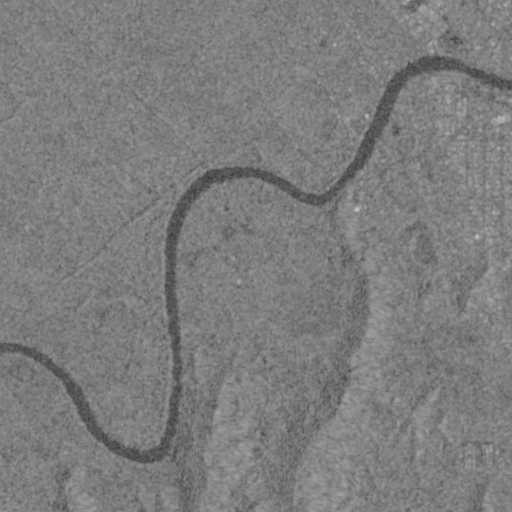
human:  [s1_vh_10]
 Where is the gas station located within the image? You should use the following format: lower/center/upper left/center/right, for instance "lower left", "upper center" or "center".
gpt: The gas station is located in the upper right of the image.
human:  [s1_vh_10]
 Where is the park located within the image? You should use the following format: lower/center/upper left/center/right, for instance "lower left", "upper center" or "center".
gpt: The park is located in the upper right of the image.
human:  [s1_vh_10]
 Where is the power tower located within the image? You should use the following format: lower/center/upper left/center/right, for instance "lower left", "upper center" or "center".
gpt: The power tower is located in the lower right of the image.
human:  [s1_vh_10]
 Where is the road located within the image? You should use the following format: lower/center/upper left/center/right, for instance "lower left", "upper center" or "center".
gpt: There is no road in the image.

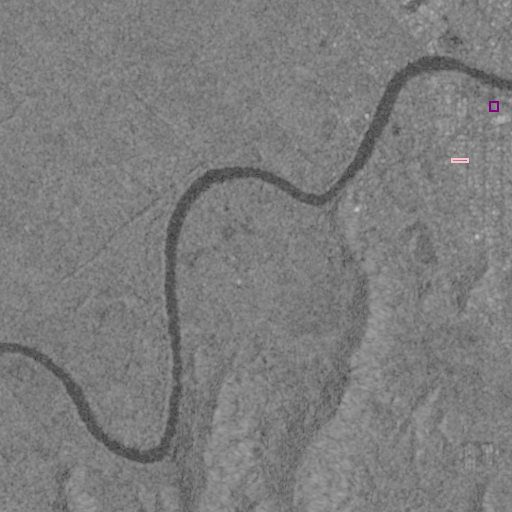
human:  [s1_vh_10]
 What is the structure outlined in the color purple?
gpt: The structure outlined in purple is a park.
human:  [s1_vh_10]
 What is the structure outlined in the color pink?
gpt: The structure outlined in pink is a building.
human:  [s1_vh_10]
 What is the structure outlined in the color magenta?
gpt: There is no magenta outline.